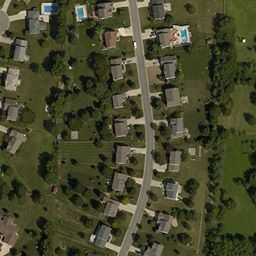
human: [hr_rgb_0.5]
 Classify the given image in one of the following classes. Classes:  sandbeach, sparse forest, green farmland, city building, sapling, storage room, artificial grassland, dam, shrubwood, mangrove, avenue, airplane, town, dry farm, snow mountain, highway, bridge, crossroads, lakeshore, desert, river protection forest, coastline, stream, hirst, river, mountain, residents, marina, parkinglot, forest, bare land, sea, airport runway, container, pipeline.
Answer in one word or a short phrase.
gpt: town